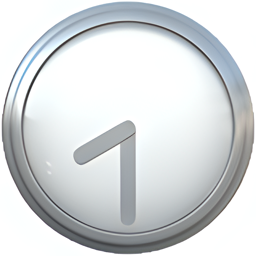
Name: clock face eight thirty
Emoji: 🕣
Group: Travel & Places
Sub-group: time